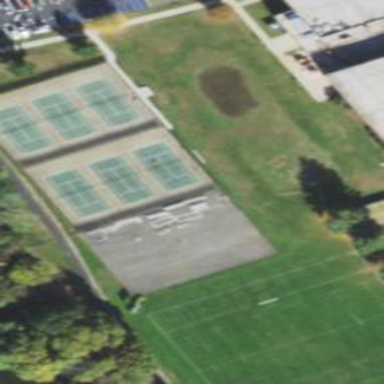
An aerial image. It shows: Tennis court on the leisure land pitch.